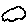
Label: cloud